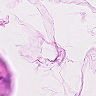
Metastatic tissue present: no